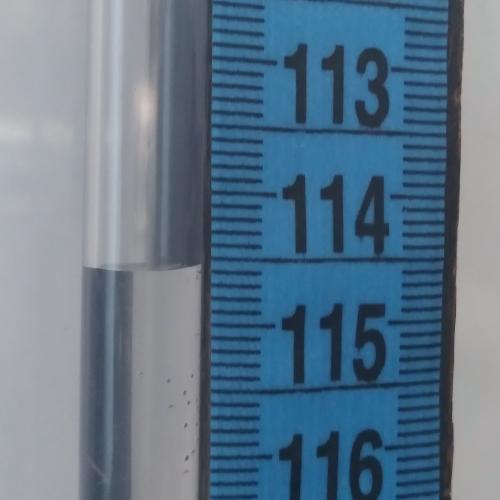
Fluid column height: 114.6 cm